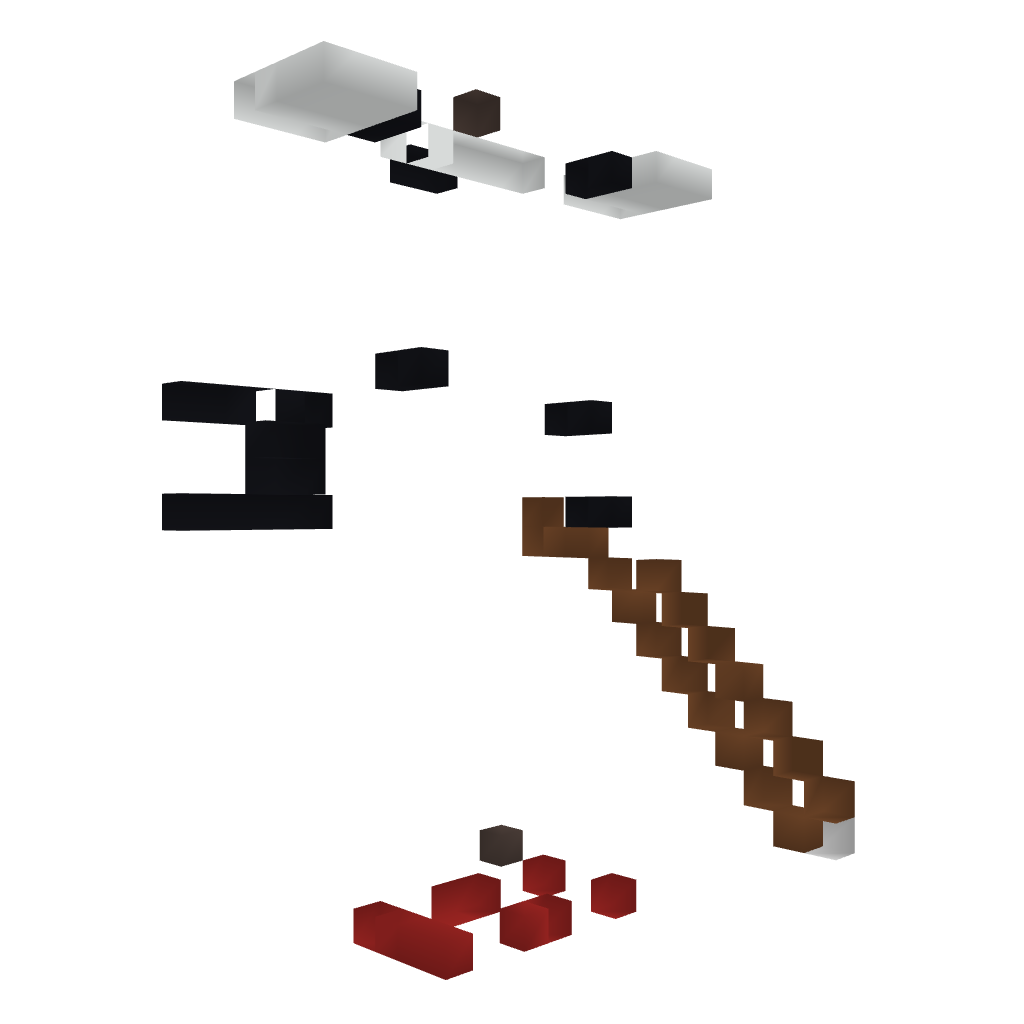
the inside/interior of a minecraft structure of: Greek Statue